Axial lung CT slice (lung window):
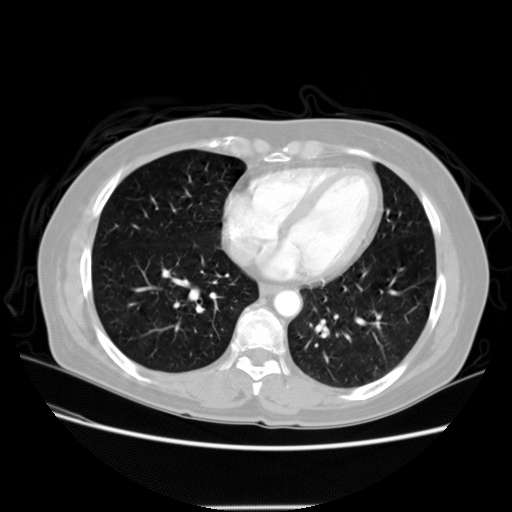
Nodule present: no